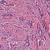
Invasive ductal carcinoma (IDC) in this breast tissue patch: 1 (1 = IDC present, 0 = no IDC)